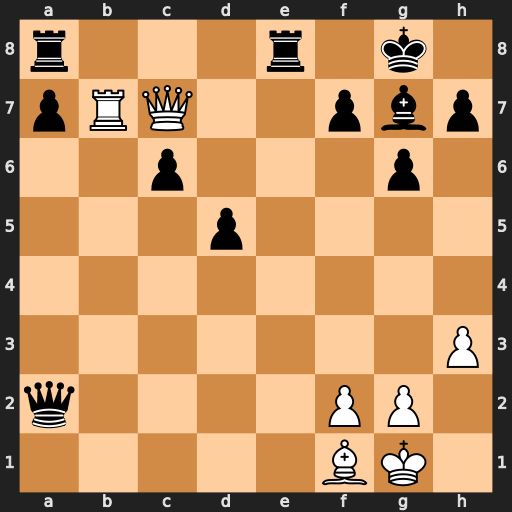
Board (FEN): r3r1k1/pRQ2pbp/2p3p1/3p4/8/7P/q4PP1/5BK1
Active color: w
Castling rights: -
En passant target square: -
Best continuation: Qxf7+ Kh8 Qxg7#